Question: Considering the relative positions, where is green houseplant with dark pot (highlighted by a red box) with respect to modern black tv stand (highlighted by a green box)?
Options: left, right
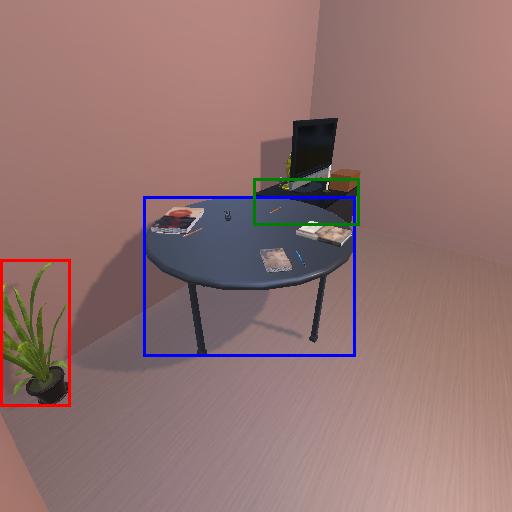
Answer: left